Question: I would like to design an item like this that opens a subset of other items when clicked, I have only seen it in other applications I've used, and I can't find any resources on how to create it. Does anyone know how to?
Thanks.

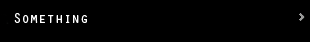
Answer: Its not clear if you want to created Nested listviews that look like this
'''
-Item1
-Item2
---Item2A
---Item2B
-Item3
'''
or if you want to open a completely new list when the user clicks on an item.
If you want to use a nested listview look at this question: <URL>
And if you want to open a new activity, then create a 2nd activity with a listview and open that on an item click